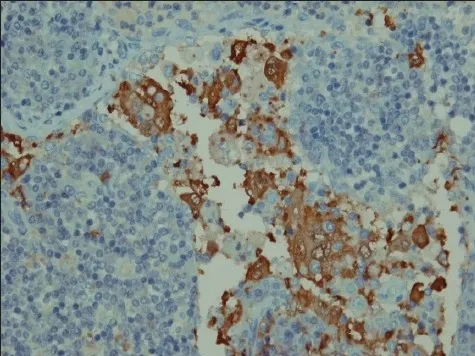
Immunohistochemical staining with S-100 protein revealing strongly stained histiocytes (IHC staining with S-100 protein, original magnification x800).
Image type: pathology (immunostaining)